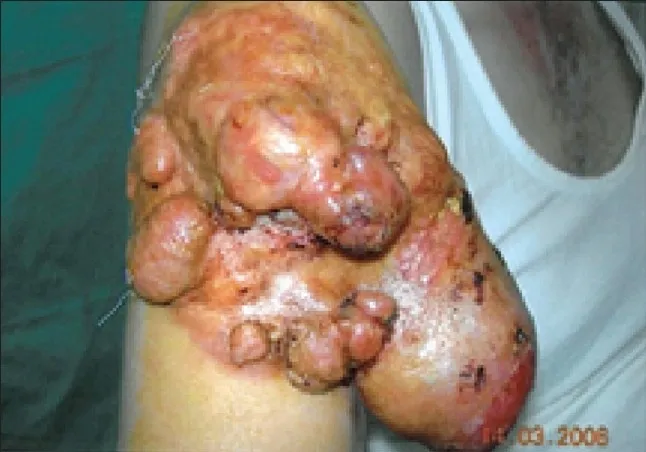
The morphologic appearance of the tumor.
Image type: medical_photograph (other_medical_photograph)